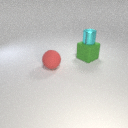
small cyan metal cylinder above large green rubber cube